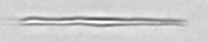
Label: fiber